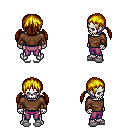
a pixel art fantasy rpg character, male body template, skeleton, brown long-sleeve shirt, magenta pants, blonde twin-tailed hairstyle, leather bracers, white slippers, four views (front, back, left, right), 2x2 character sprite sheet, small pixel art, hard edges, no anti-aliasing